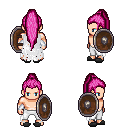
a pixel art fantasy rpg character, male body template, human, light skin, white tattered cape, white pants, pink extra-long topknot hairstyle, white cloth bracers, gray slippers, shield, four views (front, back, left, right), 2x2 character sprite sheet, small pixel art, hard edges, no anti-aliasing